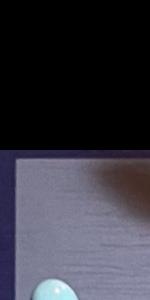
Label: Empty